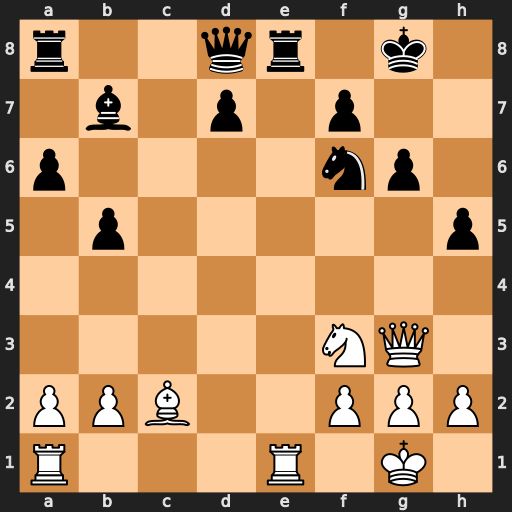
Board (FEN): r2qr1k1/1b1p1p2/p4np1/1p5p/8/5NQ1/PPB2PPP/R3R1K1
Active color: w
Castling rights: -
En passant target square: -
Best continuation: Bxg6 Rxe1+ Rxe1 fxg6 Qxg6+